Question: I am showing the data in index Table as shown in picture, For thumbnail image i am fetching from photos array by the index path of the sorted array. I am getting the photo name properly but it is not loading into the TableViewCell
'''
NSString *sectionTitle = [IndexTitles objectAtIndex:indexPath.section];
NSArray *sectionAnimals = [dictionaryIndex objectForKey:sectionTitle];
NSString *cellText = [sectionAnimals objectAtIndex:indexPath.row];
cell.name.text=cellText;
NSUInteger indexofTheObject=[sortedLastName indexOfObject:cellText];
NSString *photoString=[arrPhoto objectAtIndex:indexofTheObject];
NSLog(@"photo %@",photoString);
cell.imgView.image=[UIImage imageNamed:photoString];
'''

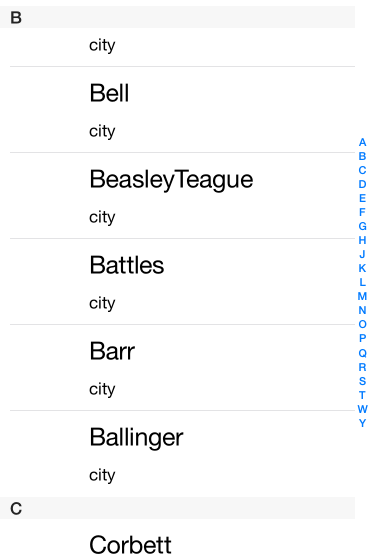
Answer: try
'''
NSString *sectionTitle = [IndexTitles objectAtIndex:indexPath.section];
NSArray *sectionAnimals = [dictionaryIndex objectForKey:sectionTitle];
cell.name.text = [sectionAnimals objectAtIndex:indexPath.row];
cell.imgView.image=[UIImage imageNamed:[arrPhoto objectAtIndex:indexPath.row]];
'''